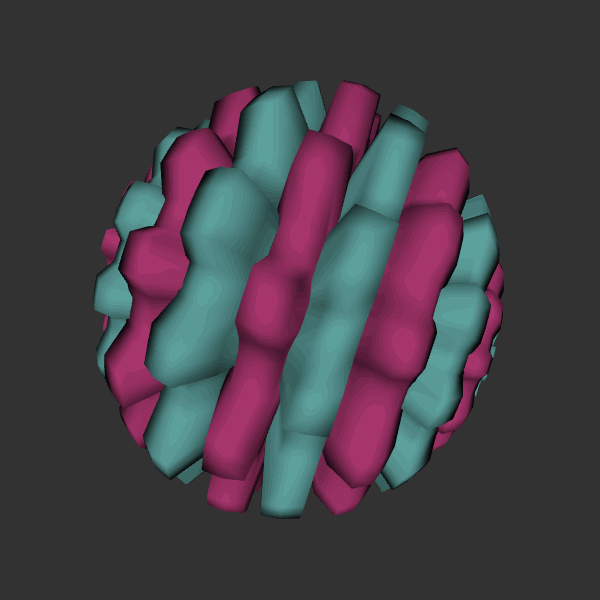
Background: dark